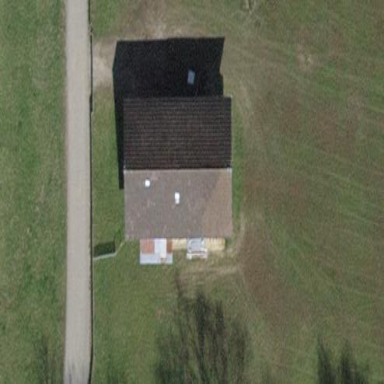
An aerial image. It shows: Shed.